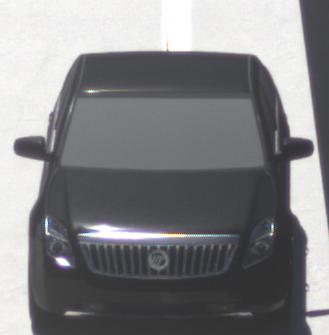
Make: Mercury
Model: Milan
Detailed model: -
Model produced from: 2009
Model produced until: 2010
Doors: 4
Color: black
Road condition: dry road
Daytime: midday
Contrast: high contrast